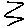
Label: zigzag